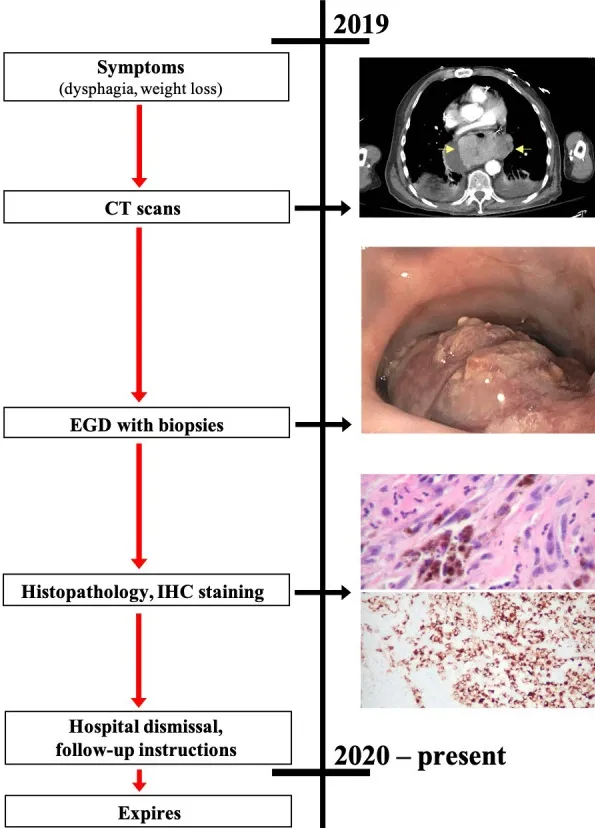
Case report timeline. Presented according to CARE guidelines.
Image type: radiology (ct)